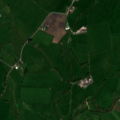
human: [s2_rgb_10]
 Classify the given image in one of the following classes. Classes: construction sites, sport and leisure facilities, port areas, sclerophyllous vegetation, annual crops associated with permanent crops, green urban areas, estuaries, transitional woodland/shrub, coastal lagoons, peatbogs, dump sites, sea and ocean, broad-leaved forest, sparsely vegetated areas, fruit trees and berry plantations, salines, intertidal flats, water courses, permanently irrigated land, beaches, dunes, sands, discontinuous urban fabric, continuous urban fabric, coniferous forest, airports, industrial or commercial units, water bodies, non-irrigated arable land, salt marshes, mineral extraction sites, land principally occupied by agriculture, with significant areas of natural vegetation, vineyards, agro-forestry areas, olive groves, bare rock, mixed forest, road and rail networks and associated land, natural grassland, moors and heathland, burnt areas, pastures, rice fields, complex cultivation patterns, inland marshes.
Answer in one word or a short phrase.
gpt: pastures